Question: i have use a UIWebview in IOS 5. I try to set 'contenteditable="true"' to make uiwebview editable.
The screenshoot of my app is similar to an image in this link <URL>,

my problem is i want to remove this prev & next button from the keyboard, but i dont know how. Can some body help me?
thank you
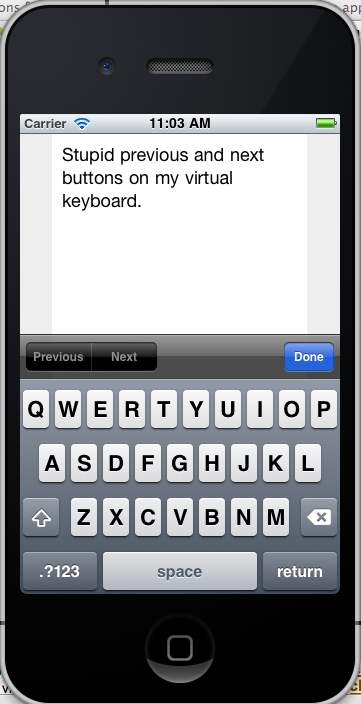
Answer: <URL>
---
It is a gray-area, but certainly possible.
See here: <URL>
Register for notification on keyboard showing:
'''
[[NSNotificationCenter defaultCenter] addObserver:self selector:@selector(keyboardWillShow:) name:UIKeyboardWillShowNotification object:nil];
'''
Then:
'''
- (void)keyboardWillShow:(NSNotification *)note {
[self performSelector:@selector(removeBar) withObject:nil afterDelay:0];
}
- (void)removeBar {
// Locate non-UIWindow.
UIWindow *keyboardWindow = nil;
for (UIWindow *testWindow in [[UIApplication sharedApplication] windows]) {
if (![[testWindow class] isEqual:[UIWindow class]]) {
keyboardWindow = testWindow;
break;
}
}
// Locate UIWebFormView.
for (UIView *possibleFormView in [keyboardWindow subviews]) {
// iOS 5 sticks the UIWebFormView inside a UIPeripheralHostView.
if ([[possibleFormView description] rangeOfString:@"UIPeripheralHostView"].location != NSNotFound) {
for (UIView *subviewWhichIsPossibleFormView in [possibleFormView subviews]) {
if ([[subviewWhichIsPossibleFormView description] rangeOfString:@"UIWebFormAccessory"].location != NSNotFound) {
[subviewWhichIsPossibleFormView removeFromSuperview];
}
}
}
}
}
'''